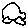
Label: car